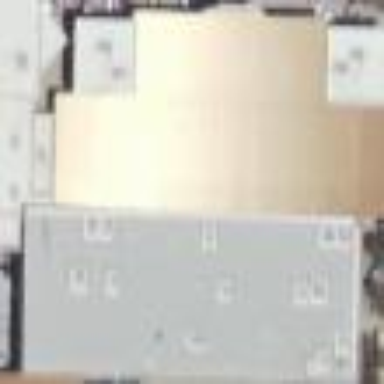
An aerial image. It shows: Car shop building.